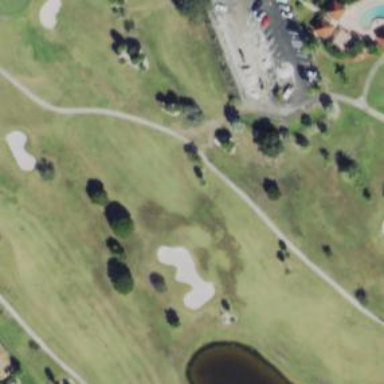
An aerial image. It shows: Grassy area designated as golf fairway.